Question: I am converting a System.Media.Brush to a System.Drawing.Brush, but after I change the color. It throws a "Token is not valid" error on the converter.
'''
private Brush DrawingColorToBrush(System.Drawing.Color color)
{
Brush ret;
BrushConverter m;
m = new BrushConverter();
ret = (Brush)m.ConvertFromString(color.ToArgb().ToString("X8"));
return ret;
}
'''
The color is coming from a System.Windows.Forms.ColorDialog

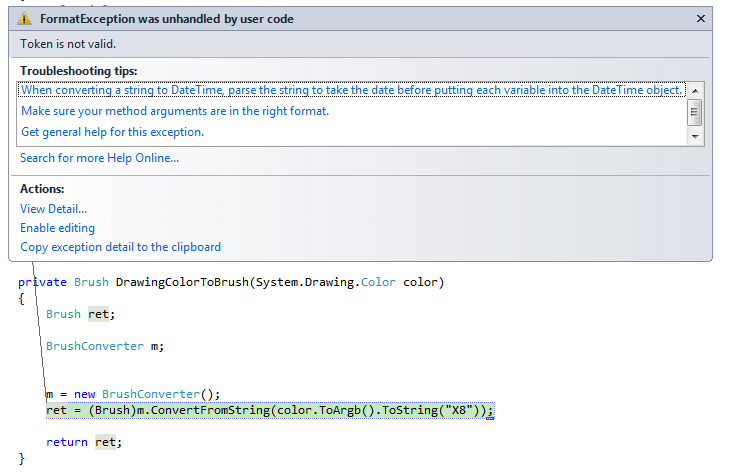
Answer: Your code will work if you change your method to this...
'''
private Brush DrawingColorToBrush(System.Drawing.Color color)
{
Brush ret = null;
BrushConverter m = new BrushConverter();
string s = "#" + color.ToArgb().ToString("X8");
if (m.CanConvertFrom(typeof (string)))
{
ret = (Brush) m.ConvertFromString(s);
}
return ret;
}
'''
The key is to prepend the string with the '#' character.